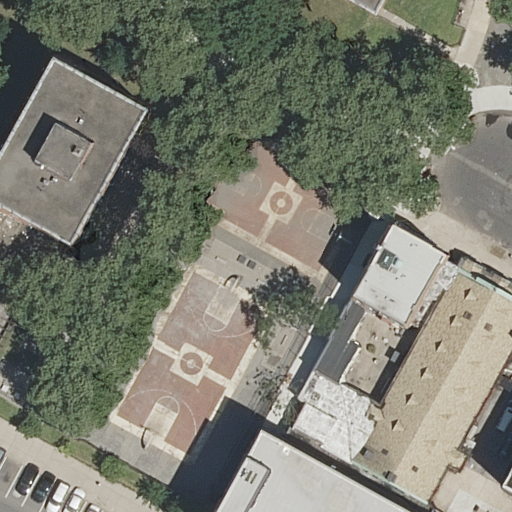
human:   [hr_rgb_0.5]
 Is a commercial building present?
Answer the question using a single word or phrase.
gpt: no

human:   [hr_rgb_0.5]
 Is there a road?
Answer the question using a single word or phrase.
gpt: yes

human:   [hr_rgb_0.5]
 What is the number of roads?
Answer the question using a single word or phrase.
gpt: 2

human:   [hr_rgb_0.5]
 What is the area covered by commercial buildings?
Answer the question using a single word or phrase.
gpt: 0m2

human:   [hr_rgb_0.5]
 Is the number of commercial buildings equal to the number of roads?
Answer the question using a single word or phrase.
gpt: no

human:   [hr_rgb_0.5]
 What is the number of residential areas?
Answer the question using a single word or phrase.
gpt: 1

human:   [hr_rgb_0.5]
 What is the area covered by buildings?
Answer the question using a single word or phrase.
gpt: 2697m2

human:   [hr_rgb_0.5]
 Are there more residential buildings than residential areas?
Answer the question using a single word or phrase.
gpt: yes

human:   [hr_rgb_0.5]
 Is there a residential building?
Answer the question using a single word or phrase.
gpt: yes

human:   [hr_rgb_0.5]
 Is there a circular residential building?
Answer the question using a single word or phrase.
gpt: no

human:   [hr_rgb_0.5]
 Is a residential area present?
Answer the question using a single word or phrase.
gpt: yes

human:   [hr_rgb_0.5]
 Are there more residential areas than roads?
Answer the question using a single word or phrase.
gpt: no

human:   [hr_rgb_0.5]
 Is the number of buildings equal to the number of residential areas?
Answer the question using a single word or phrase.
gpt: no

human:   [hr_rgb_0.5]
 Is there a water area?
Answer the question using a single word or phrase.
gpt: no

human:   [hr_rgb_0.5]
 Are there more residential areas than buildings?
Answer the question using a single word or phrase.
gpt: no

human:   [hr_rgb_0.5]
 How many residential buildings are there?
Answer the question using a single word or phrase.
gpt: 5

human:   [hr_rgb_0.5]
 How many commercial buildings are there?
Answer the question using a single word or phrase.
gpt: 0

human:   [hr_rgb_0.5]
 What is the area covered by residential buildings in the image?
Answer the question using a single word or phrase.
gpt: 2597m2

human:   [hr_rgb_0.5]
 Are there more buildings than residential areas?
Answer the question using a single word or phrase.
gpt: yes

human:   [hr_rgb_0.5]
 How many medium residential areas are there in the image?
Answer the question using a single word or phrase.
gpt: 1

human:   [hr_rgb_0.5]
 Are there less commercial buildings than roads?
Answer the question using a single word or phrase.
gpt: yes

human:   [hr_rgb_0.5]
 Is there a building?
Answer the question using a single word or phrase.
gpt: yes

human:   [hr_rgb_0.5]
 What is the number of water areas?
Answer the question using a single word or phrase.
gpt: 0

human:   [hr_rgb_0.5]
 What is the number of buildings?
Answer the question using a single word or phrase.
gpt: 6

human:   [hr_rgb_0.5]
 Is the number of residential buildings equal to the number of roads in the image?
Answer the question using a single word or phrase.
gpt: no

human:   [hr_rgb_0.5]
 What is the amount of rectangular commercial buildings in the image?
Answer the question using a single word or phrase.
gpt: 0

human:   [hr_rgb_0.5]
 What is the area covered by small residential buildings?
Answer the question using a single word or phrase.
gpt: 47m2

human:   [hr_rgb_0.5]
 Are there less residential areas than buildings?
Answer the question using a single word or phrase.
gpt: yes

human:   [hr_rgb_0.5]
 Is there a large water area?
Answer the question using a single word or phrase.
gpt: no

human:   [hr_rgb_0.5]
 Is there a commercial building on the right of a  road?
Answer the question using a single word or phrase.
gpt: no

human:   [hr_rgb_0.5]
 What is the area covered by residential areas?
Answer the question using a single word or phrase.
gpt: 284m2

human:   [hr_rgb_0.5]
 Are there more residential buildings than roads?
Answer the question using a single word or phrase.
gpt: yes

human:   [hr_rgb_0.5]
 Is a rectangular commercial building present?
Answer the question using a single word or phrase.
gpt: no

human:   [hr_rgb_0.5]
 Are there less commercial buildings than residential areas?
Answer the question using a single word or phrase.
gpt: yes

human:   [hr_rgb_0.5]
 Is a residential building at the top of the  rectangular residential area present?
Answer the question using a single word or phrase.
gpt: no

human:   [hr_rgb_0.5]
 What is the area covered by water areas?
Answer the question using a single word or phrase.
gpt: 0m2

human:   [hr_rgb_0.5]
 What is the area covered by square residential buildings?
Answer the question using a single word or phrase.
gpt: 0m2

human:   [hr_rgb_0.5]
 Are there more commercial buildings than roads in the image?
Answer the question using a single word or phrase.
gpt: no

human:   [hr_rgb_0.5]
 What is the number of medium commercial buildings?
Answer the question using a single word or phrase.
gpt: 0

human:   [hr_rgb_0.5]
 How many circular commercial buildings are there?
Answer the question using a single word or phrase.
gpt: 0

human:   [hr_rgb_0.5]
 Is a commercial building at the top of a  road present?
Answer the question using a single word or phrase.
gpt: no

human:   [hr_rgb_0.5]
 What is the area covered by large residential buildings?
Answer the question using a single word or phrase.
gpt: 1734m2

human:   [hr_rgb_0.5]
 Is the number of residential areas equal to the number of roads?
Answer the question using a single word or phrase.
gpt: no

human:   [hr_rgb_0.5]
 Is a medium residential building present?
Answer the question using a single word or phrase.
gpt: yes

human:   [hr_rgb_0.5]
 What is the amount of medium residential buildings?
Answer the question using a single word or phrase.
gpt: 2

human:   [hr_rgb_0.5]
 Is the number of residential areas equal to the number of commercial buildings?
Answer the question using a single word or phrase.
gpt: no

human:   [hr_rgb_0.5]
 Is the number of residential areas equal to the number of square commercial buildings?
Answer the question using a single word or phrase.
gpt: no

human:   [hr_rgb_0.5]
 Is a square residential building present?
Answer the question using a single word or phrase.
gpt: no

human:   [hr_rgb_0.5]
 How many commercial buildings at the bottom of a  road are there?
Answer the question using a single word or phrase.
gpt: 0

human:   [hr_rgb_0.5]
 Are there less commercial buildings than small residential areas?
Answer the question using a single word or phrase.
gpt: no

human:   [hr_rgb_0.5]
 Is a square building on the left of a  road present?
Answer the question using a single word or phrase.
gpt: no

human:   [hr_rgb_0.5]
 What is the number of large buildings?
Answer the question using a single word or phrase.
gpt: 2

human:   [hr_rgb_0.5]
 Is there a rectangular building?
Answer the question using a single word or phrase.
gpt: no

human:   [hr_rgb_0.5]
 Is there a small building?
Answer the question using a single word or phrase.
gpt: yes

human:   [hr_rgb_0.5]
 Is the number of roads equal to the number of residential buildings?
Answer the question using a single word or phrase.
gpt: no

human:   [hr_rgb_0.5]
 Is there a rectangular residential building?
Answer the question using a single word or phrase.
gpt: no

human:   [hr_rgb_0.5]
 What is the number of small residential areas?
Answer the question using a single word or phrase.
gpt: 0

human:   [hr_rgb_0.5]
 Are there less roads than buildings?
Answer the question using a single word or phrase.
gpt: yes

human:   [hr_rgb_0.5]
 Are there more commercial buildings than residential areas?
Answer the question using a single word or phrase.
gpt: no

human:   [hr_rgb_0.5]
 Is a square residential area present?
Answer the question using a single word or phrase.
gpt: no

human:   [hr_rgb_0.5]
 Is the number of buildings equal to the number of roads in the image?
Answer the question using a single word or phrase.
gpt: no

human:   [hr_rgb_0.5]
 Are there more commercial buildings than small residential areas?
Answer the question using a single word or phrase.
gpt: no

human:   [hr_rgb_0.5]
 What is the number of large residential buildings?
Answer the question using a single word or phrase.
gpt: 2

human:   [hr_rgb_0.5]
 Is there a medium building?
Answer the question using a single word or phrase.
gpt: yes